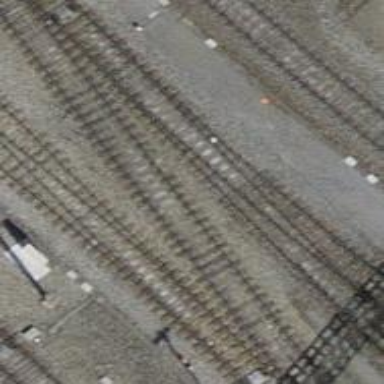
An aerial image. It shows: Railway yard with single rail track. The electrified track has contact line for power supply.